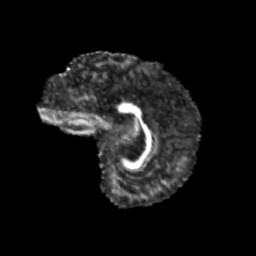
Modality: FA
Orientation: sagittal
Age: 13
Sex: female
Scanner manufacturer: siemens
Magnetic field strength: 3 T
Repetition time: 3.8 s
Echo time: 0.07 s